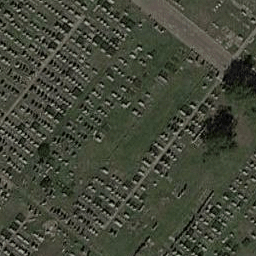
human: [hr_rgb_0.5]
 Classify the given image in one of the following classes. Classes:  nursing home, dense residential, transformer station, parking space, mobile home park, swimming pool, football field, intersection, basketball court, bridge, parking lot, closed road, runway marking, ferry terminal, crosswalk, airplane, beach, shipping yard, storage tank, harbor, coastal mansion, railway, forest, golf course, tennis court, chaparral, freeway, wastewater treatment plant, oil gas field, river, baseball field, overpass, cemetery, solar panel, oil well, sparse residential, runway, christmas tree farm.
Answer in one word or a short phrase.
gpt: cemetery